Chest X-ray:
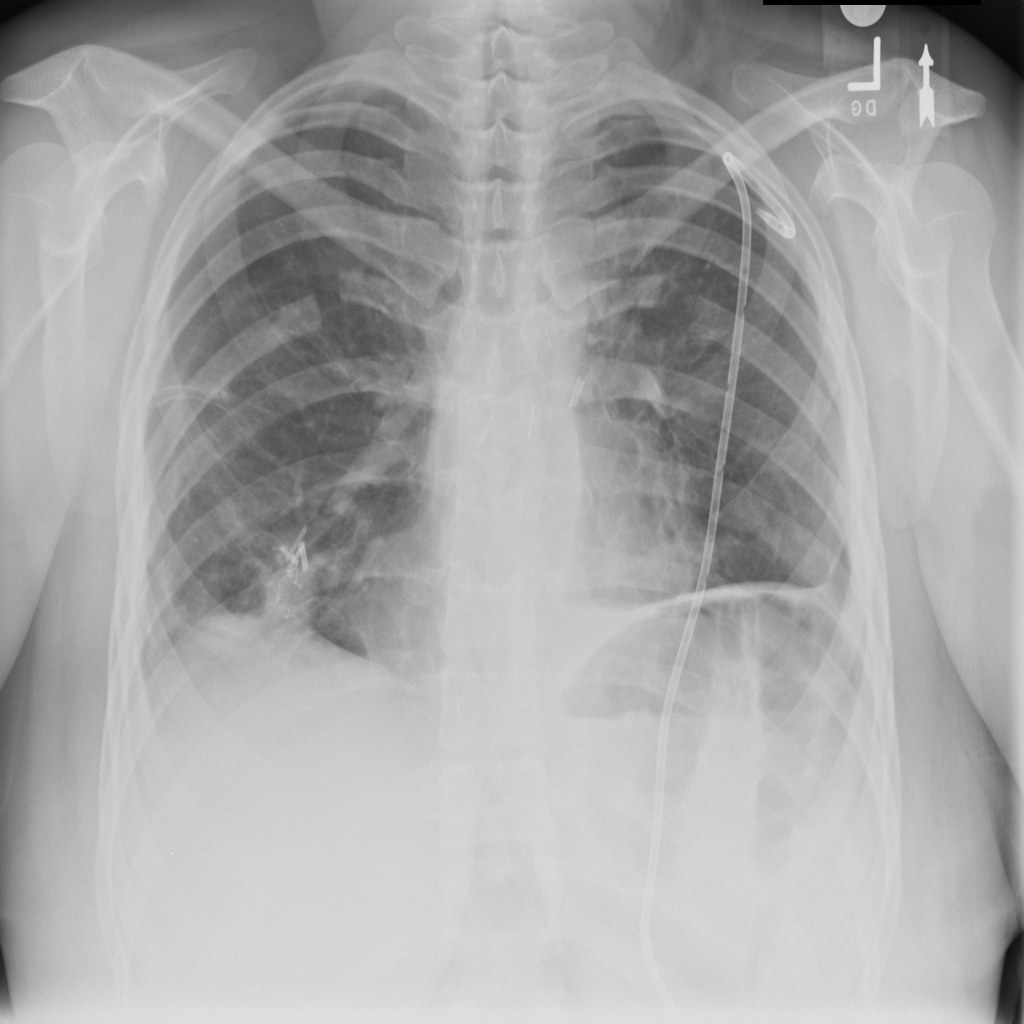
Findings: Effusion, Fracture, Consolidation, Fibrosis, Pleural Thickening
No abnormal finding: no